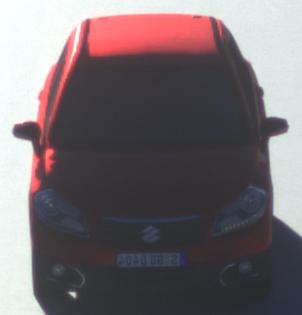
Make: Suzuki
Model: SX4 S-Cross 1.6
Detailed model: SX4 (II) S-Cross
Model produced from: 2013/10
Model produced until: 2015/08
Doors: 5
Color: red
Road condition: dry road
Daytime: sunrise or sunset
Contrast: high contrast